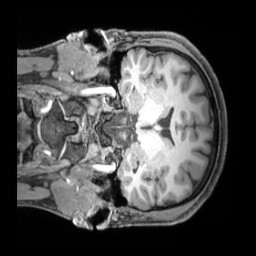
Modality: T1w
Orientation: coronal
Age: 32
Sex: male
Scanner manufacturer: siemens
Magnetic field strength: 3 T
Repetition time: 1.97 s
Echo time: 0.00206 s